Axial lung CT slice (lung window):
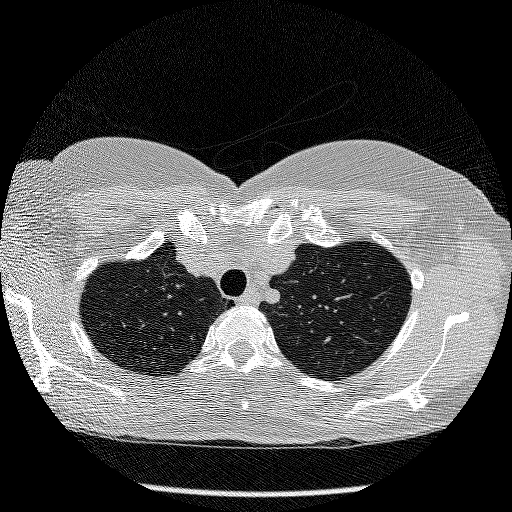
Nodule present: no